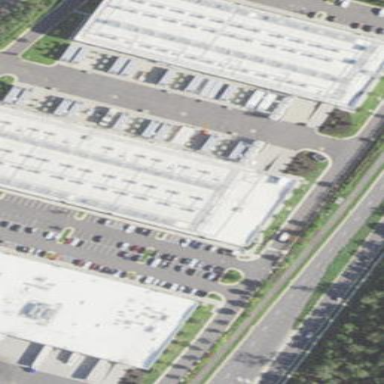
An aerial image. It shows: Data center building.